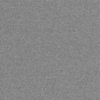
Label: dusty